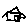
Label: house